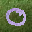
Label: 0